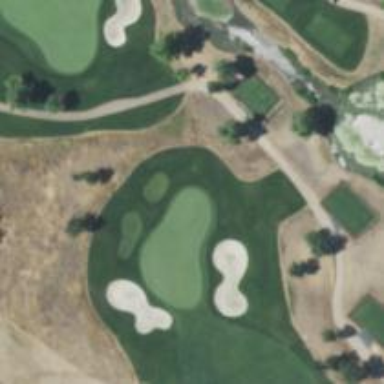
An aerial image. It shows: Golf hole.